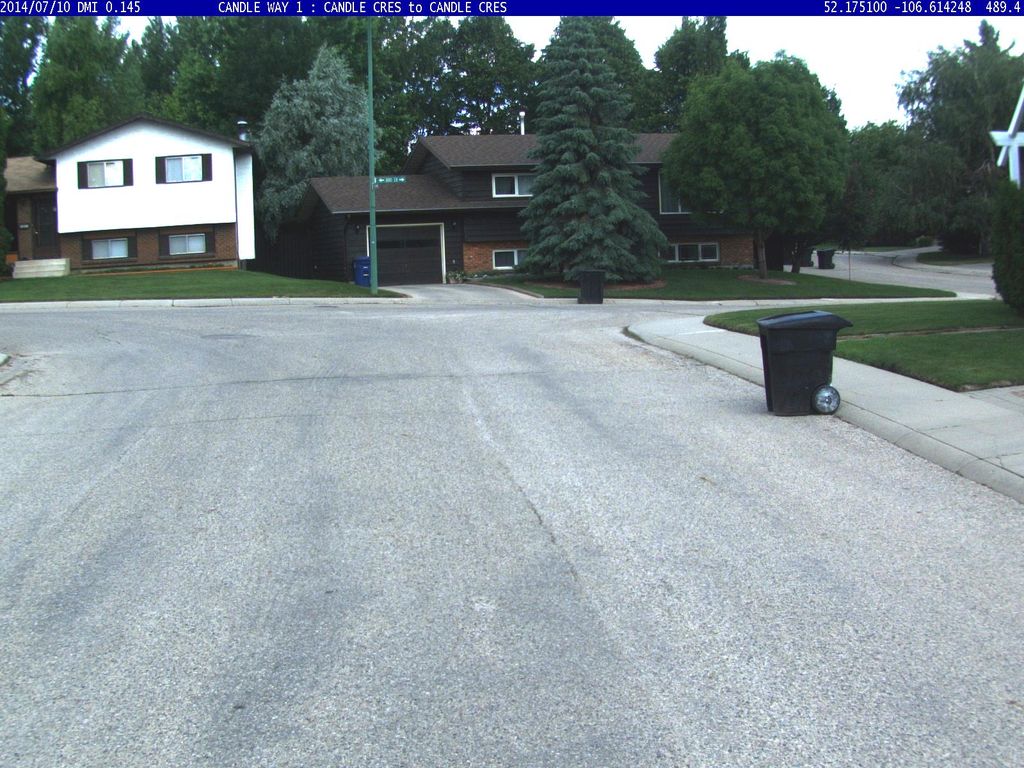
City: saskatoon